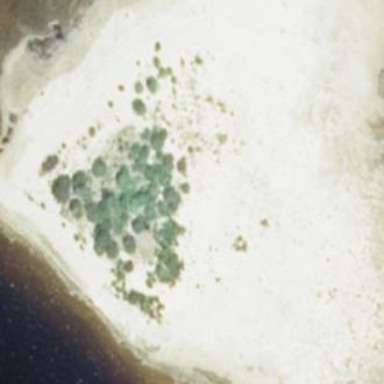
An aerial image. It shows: Islet covered with sand.